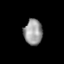
Tissue: lung
Cell type: T cells
Senescence score: 0.2364
Nuclear area (px): 467
Mean DAPI intensity: 152.364